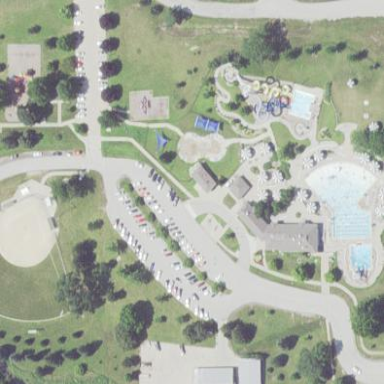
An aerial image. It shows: Water park.